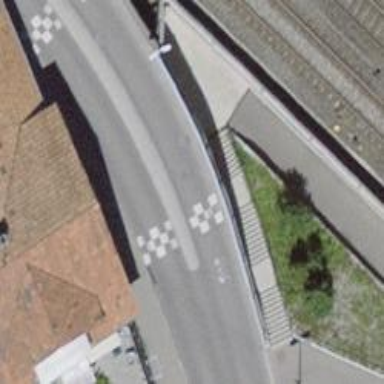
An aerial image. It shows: Steps with paved surface.